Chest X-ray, PA view. Patient: 70 years old, sex F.
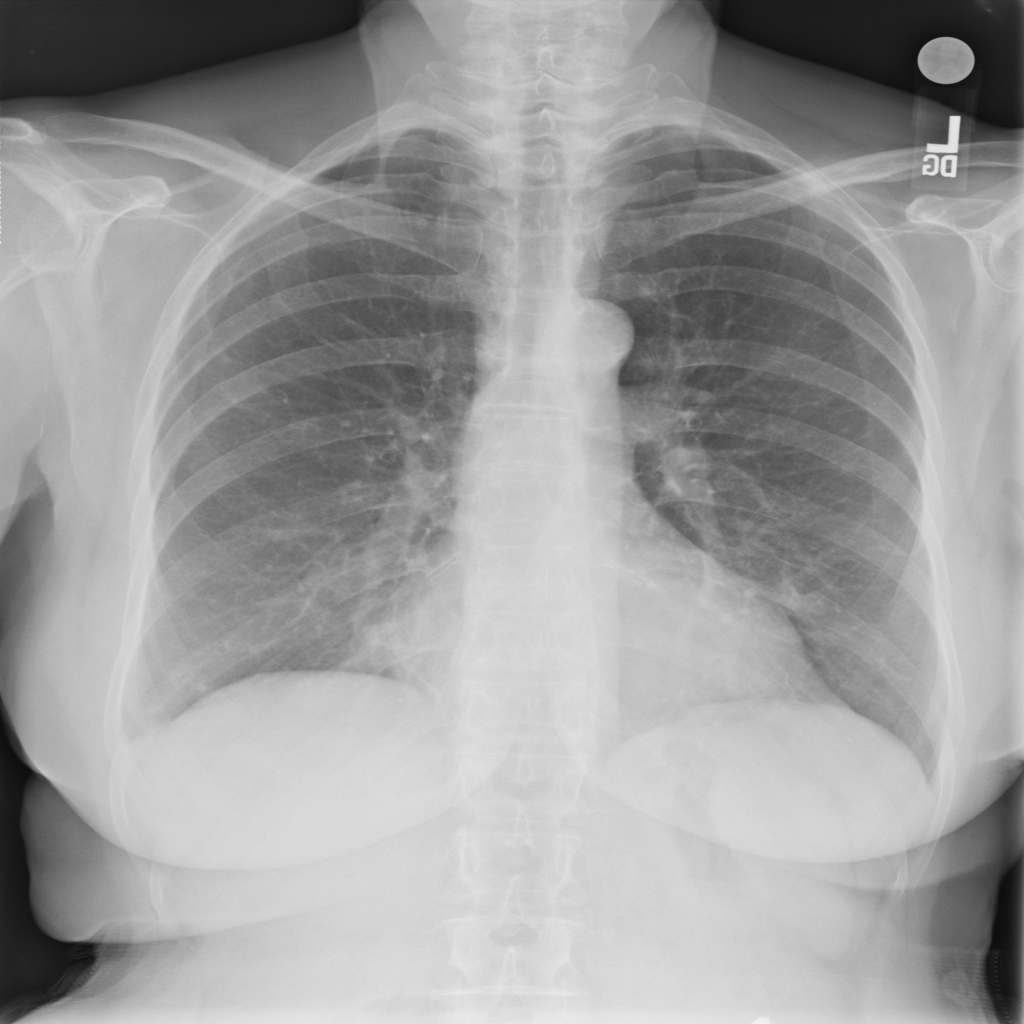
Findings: No Finding